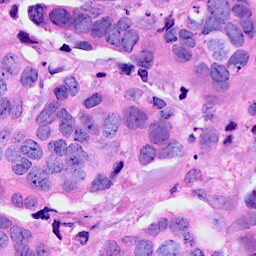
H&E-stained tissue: Breast